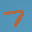
Label: 7